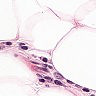
Metastatic tissue present: yes